Question: There are quite many threads asking about this issue, but i don't see any working solution for this.
I am new with mongoDB, ive basiclly created the data,log,mongodb folders and a config file
while trying to run the db by using 'mongo' command i get the following error:

Hope anyone could help me, what is the problem?
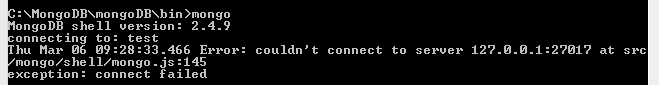
Answer: Okay i have solved this matter in the following way:
- - created a new folder all over again and put mongodb inside it so the folder hirarchy is now- Mongodb (root)- -
opened 2 command lines,
one the first i used the 'mongod' command (to start the server)
on the second i used the 'mongo' command (to open a connection)
Thats it